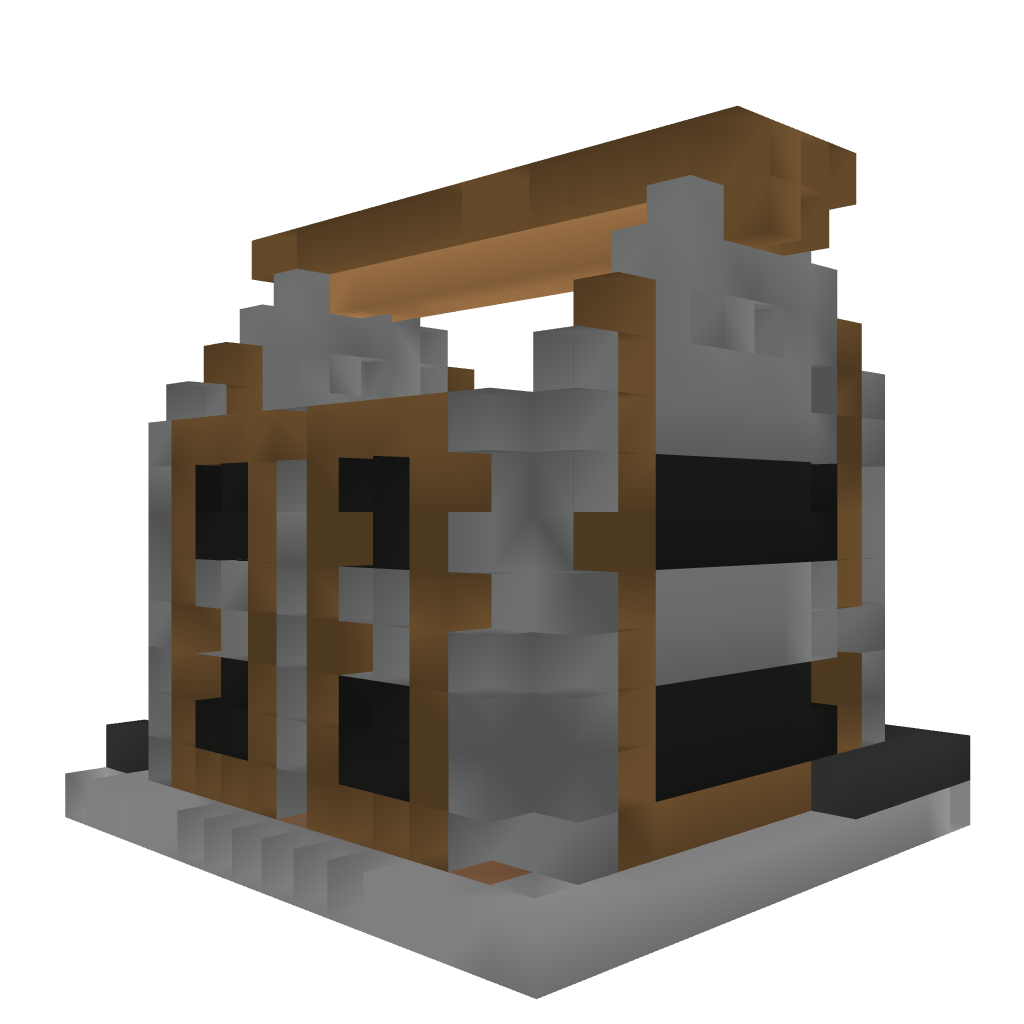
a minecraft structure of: Medieval Style House IV